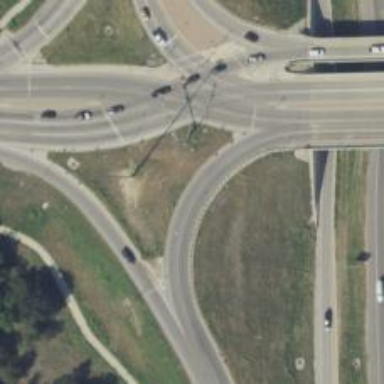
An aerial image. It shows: Primary link highway leading to diverging diamond interchange (DDI).